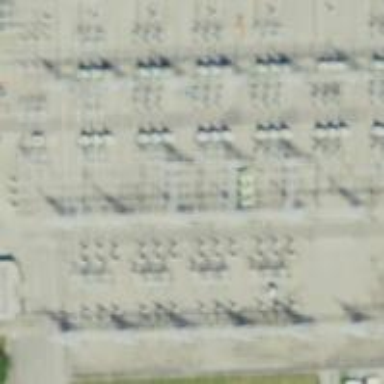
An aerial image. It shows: Switch for power supply.